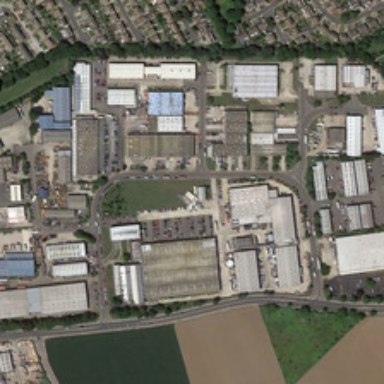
Many buildings are in an industrial area near a dense residential area .